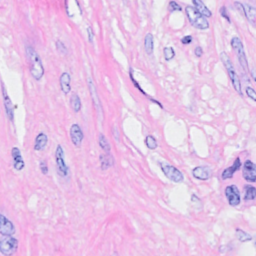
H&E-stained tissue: Breast